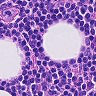
Metastatic tissue present: no